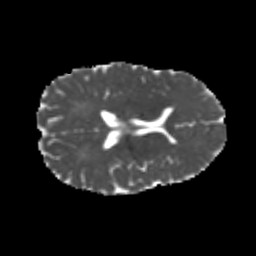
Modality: MD
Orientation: axial
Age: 22
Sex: male
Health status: healthy
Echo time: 0.074 s